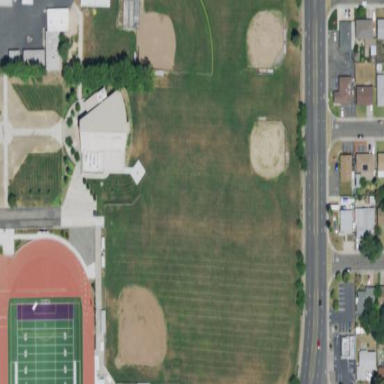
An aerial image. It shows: Baseball pitch for leisure and sports activities.